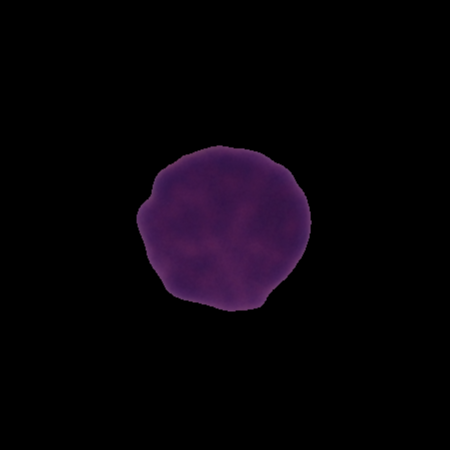
Label: healthy